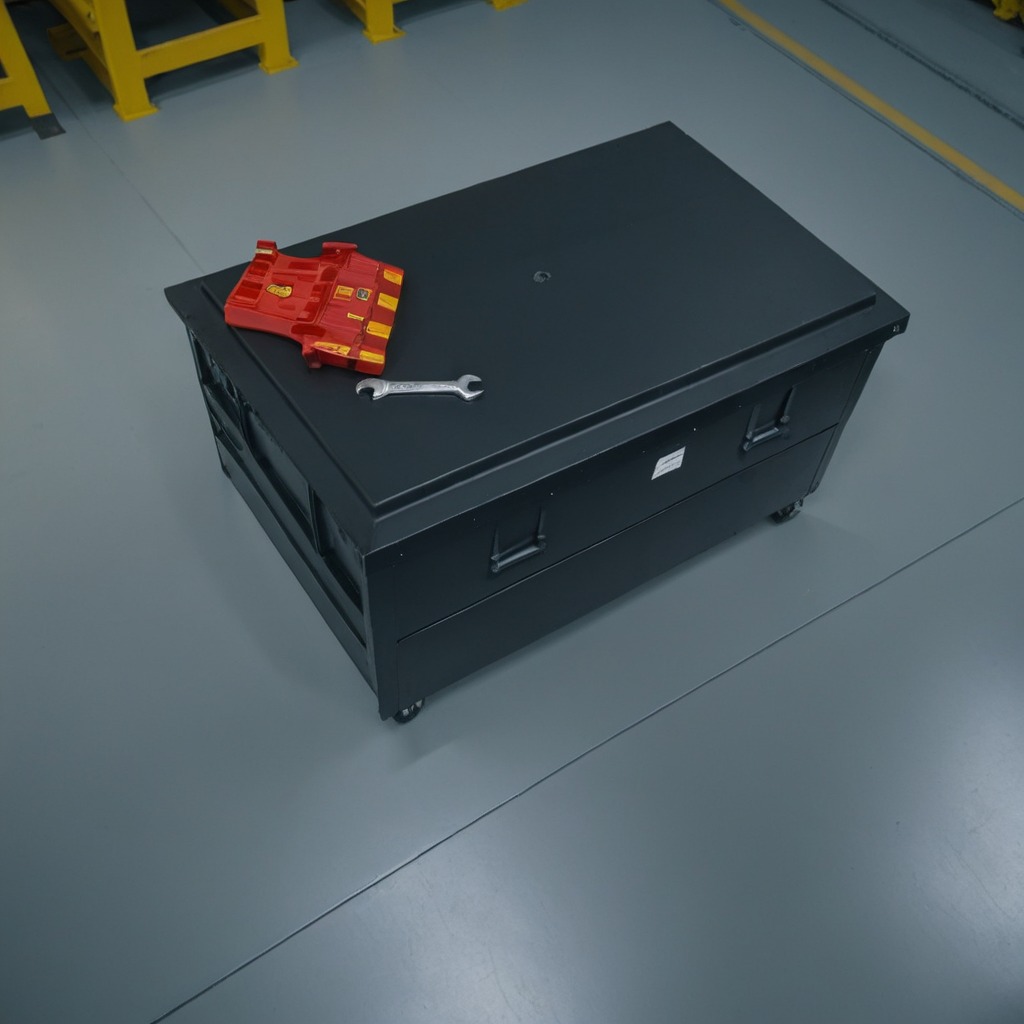
An wrench is lying on the toolbox surface in an airplane hangar workshop.